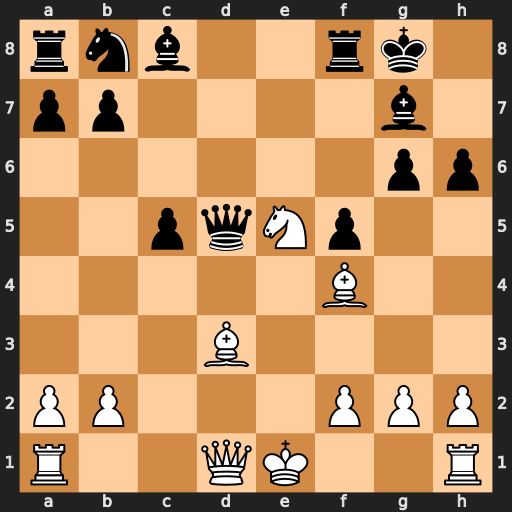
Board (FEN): rnb2rk1/pp4b1/6pp/2pqNp2/5B2/3B4/PP3PPP/R2QK2R
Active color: w
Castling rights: KQ
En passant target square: -
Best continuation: Bc4 Qxc4 Nxc4